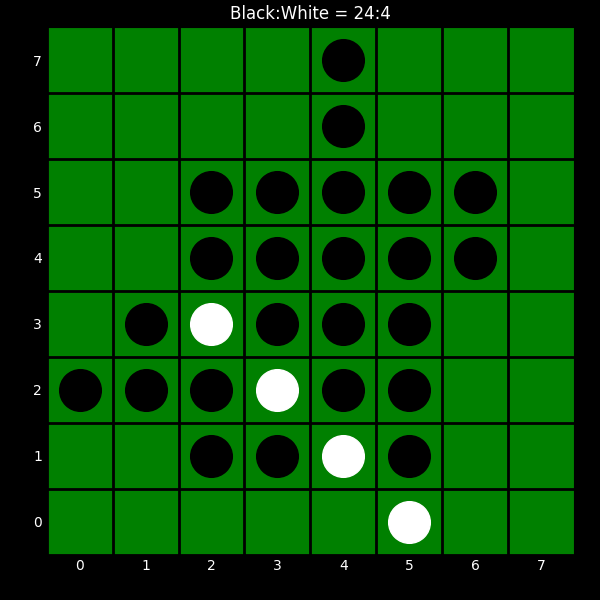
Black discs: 24
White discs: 4